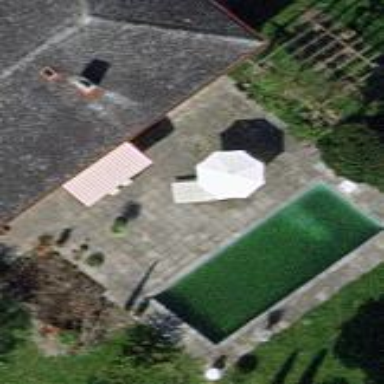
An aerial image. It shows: Swimming pool located in leisure land.